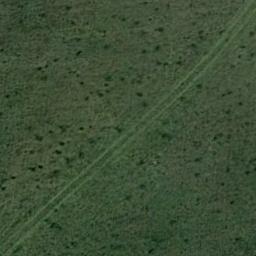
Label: meadow